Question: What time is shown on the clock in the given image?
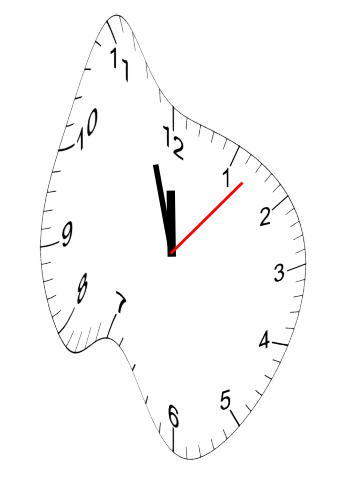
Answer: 11:57:07